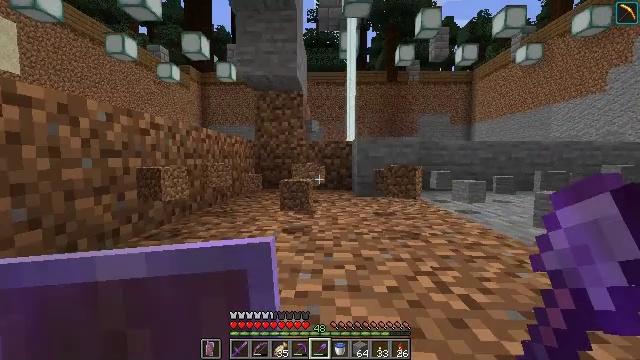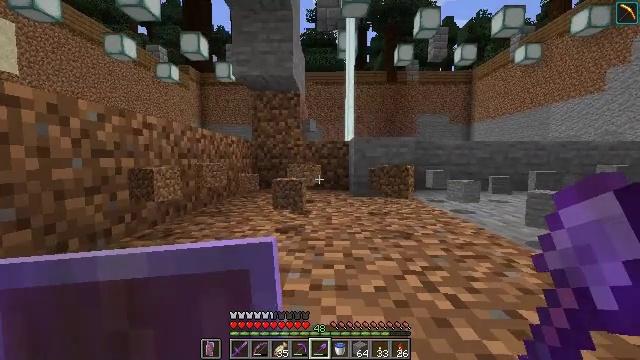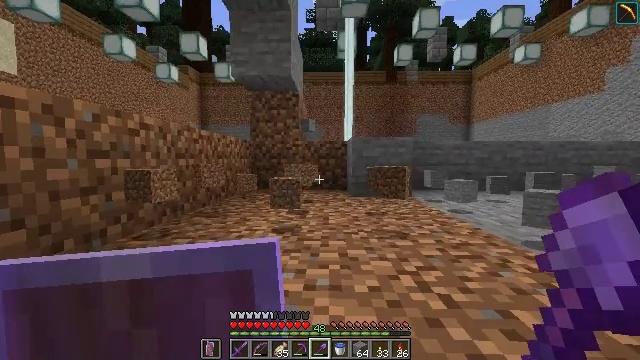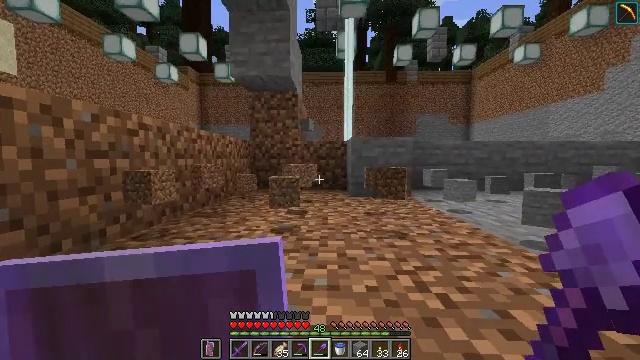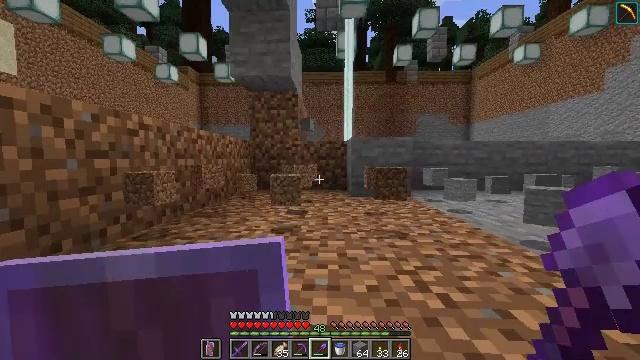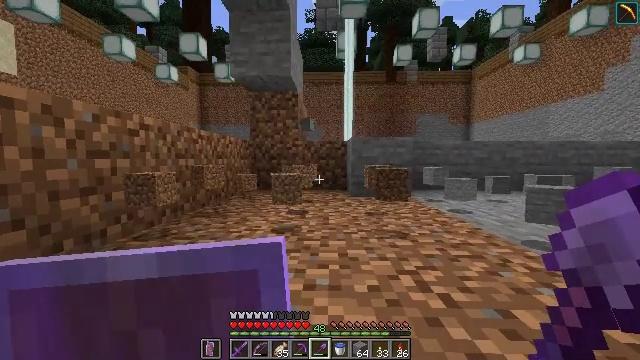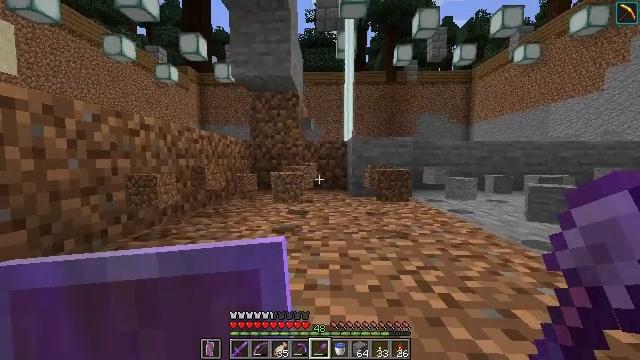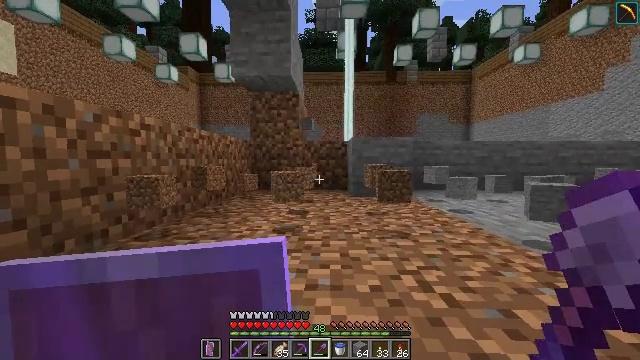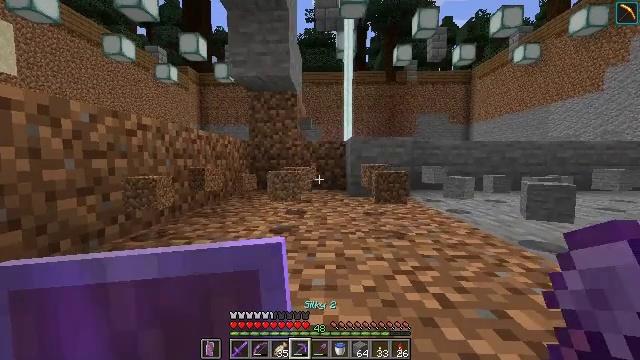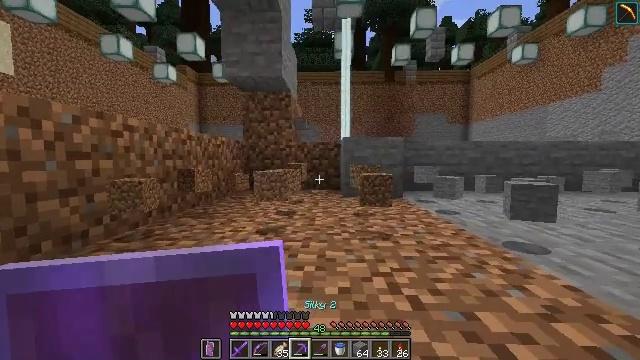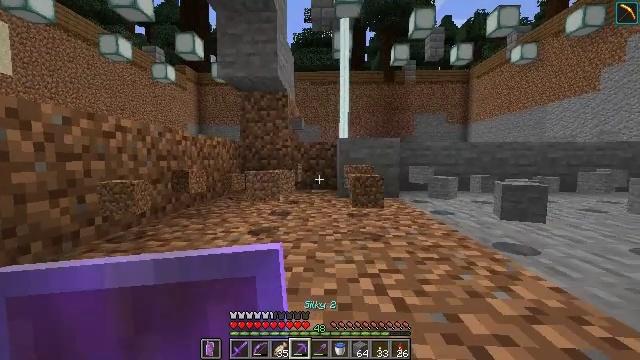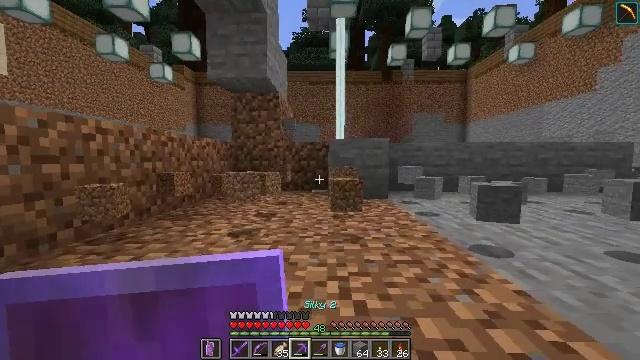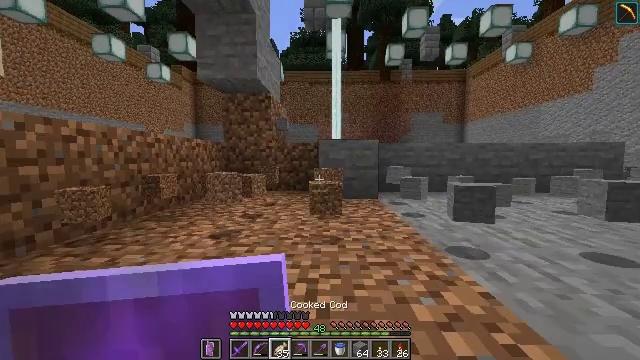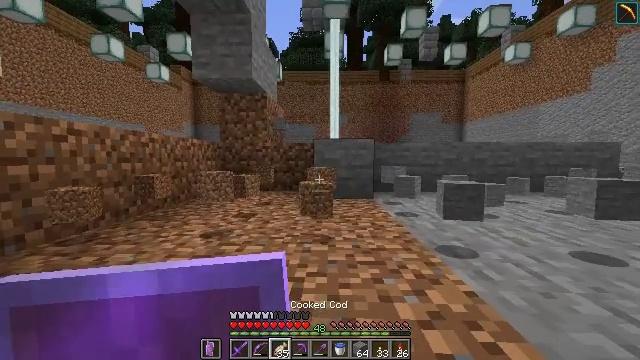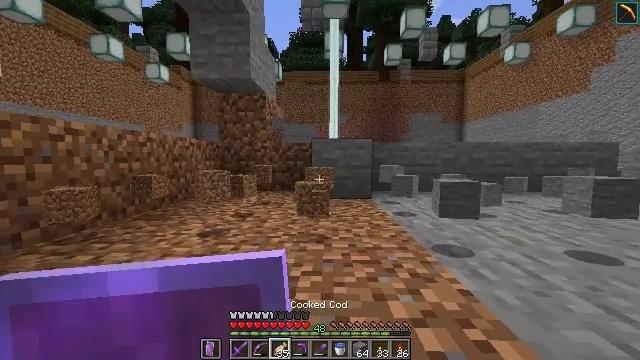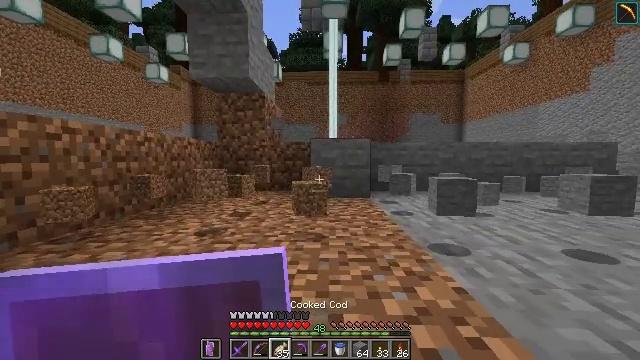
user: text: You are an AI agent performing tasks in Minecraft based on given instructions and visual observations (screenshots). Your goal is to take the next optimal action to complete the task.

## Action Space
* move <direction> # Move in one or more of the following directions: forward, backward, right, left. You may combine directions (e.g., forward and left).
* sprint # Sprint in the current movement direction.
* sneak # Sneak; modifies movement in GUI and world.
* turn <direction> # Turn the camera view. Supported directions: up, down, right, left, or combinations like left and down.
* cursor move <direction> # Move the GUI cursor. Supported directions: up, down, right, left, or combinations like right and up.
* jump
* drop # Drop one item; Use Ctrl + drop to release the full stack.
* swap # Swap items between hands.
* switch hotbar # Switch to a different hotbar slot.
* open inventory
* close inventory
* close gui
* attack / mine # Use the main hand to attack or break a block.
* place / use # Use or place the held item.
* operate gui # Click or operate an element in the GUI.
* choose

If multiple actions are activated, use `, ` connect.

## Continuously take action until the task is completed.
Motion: motion action
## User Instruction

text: Attack the ground to gather dirt.
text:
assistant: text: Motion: move forward
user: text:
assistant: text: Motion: move forward
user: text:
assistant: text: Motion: move forward
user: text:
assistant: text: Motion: move forward
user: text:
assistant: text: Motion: move forward
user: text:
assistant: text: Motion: move forward
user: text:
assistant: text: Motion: move forward
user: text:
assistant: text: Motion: move forward and move right
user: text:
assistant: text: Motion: move forward and move right
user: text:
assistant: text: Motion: move forward and move right
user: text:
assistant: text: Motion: move forward and move right
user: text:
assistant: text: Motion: move forward and move right
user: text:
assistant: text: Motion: move forward
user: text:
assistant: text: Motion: move forward
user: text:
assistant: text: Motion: move forward
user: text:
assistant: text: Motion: move forward
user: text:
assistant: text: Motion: move forward
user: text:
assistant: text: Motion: move forward and move left
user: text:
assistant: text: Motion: move forward and move left
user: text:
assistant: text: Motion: move forward and move left
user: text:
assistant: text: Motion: move forward and move left
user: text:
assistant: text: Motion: move forward and move left
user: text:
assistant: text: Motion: move forward and move left
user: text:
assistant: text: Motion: move forward and move left
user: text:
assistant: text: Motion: move forward and move left
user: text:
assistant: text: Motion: move forward and move left
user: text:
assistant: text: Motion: move forward and move left
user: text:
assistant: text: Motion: move forward
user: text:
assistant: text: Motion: move forward
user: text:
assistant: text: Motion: move forward